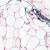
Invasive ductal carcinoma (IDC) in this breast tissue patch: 0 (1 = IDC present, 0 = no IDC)